Field crop: maize
Growth stage: 2
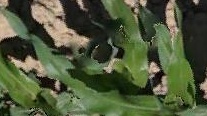
Species: maize